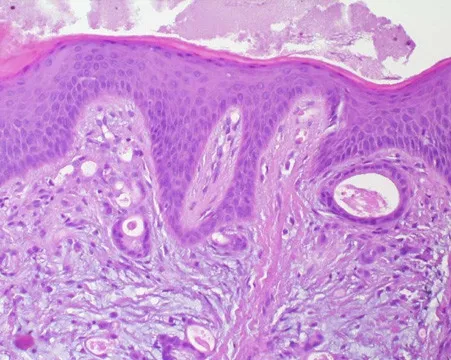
Histopathological findings on hard palate biopsy showing diffuse chorion infiltration by a poorly differentiated carcinoma with a focal microglandular growth pattern (hematoxylin and eosin stain, x400).
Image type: pathology (h&e)